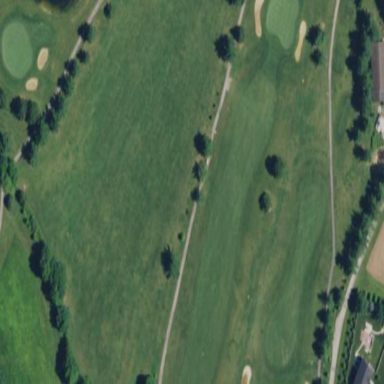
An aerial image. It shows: Grassy area designated as driving range for golf.